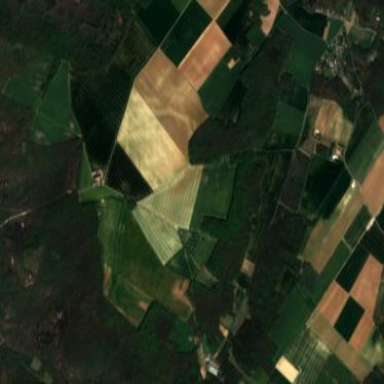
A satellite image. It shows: Farmland with barley crops.